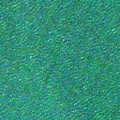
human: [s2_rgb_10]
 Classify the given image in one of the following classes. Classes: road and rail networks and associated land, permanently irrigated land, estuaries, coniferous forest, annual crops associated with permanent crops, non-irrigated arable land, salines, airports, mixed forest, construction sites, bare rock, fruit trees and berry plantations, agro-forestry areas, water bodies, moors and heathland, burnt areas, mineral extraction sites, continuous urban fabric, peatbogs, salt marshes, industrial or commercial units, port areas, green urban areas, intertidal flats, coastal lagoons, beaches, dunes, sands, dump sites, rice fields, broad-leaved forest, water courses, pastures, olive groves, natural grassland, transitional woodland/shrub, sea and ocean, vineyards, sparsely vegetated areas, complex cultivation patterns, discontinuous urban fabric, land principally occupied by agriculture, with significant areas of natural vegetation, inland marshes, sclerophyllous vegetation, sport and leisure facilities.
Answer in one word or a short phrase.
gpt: sea and ocean